Field crop: maize
Growth stage: 2
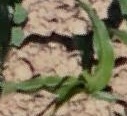
Species: maize